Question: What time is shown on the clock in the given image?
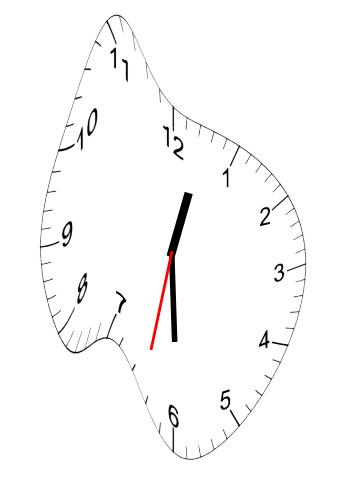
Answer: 12:29:32